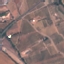
Land use / land cover class: PermanentCrop